Interaction volume radius: 5 \u00c5
Interaction volume height: 15 \u00c5
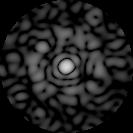
Disorder parameter: 0.819